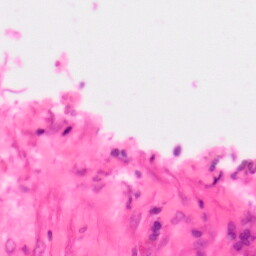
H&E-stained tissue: Colon